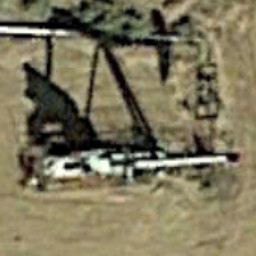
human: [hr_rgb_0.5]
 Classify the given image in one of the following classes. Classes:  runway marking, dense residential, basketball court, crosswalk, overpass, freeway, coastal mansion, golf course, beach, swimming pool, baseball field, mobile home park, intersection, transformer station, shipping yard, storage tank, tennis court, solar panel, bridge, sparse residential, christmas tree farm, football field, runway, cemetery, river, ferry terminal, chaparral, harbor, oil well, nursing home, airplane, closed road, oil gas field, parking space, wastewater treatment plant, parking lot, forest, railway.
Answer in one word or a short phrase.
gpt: oil well